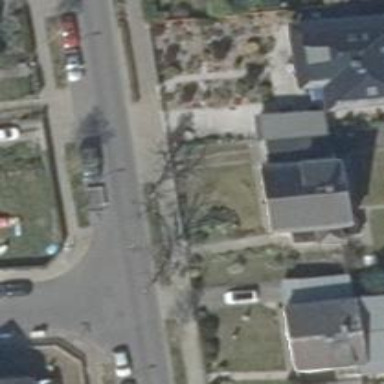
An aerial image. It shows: Deciduous tree with broadleaved leaves.